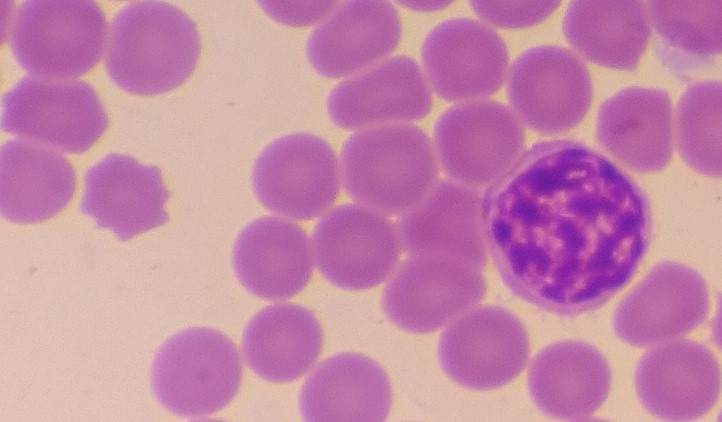
White blood cell type: Lymphocyte